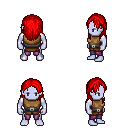
a pixel art fantasy rpg character, male body template, dark elf, purple skin, leather chest armor, magenta pants, red long hairstyle, four views (front, back, left, right), 2x2 character sprite sheet, small pixel art, hard edges, no anti-aliasing